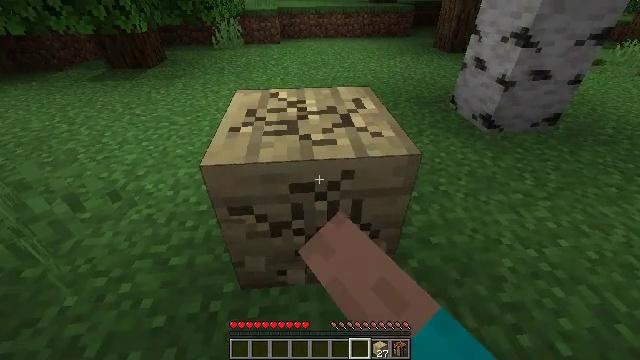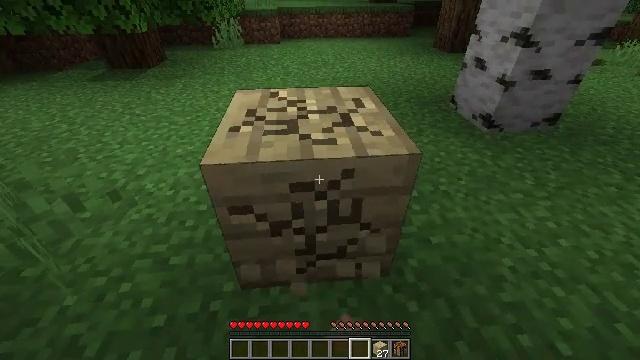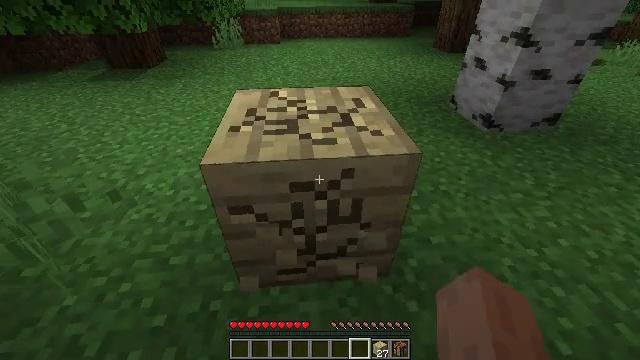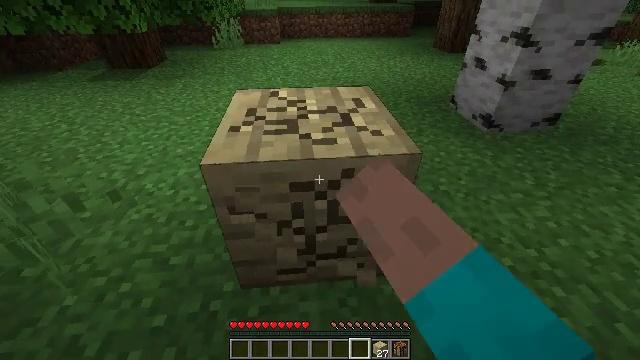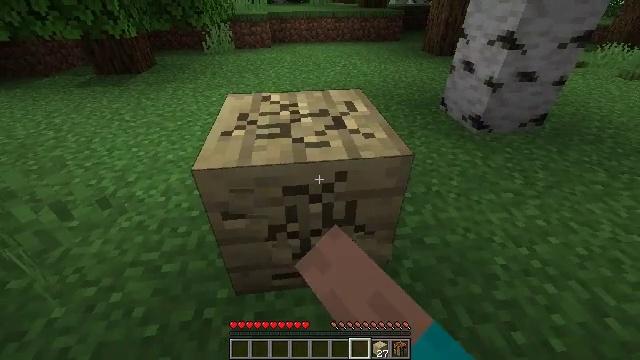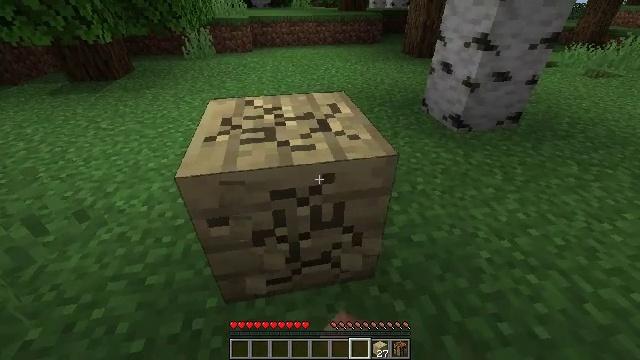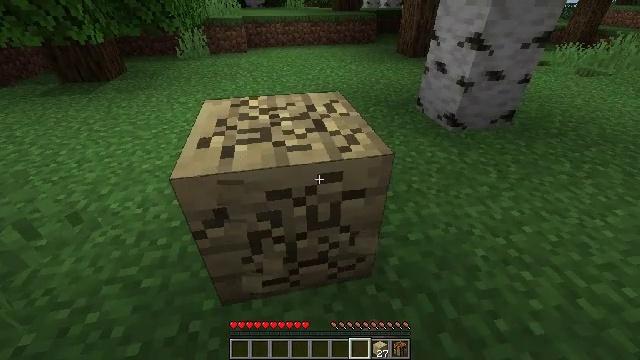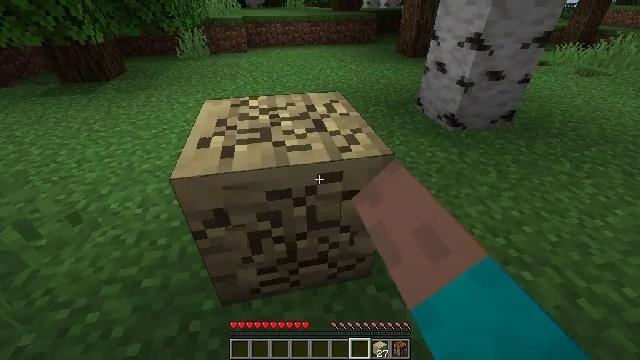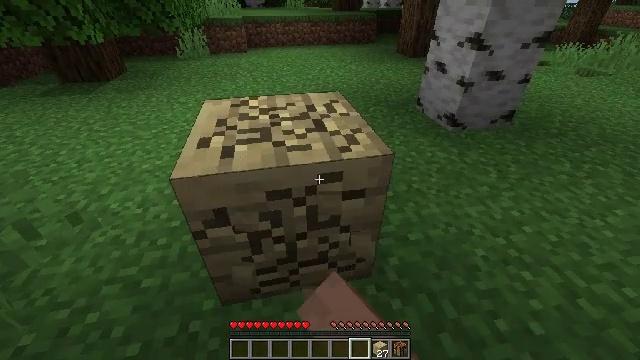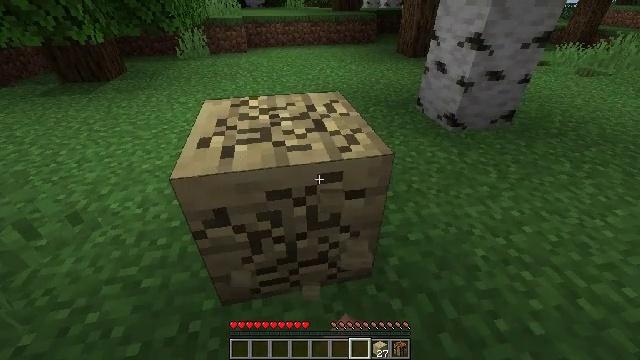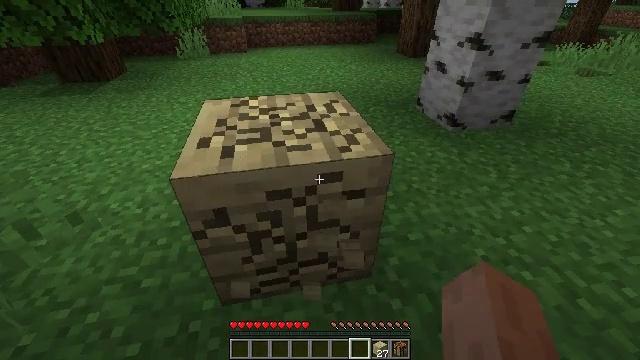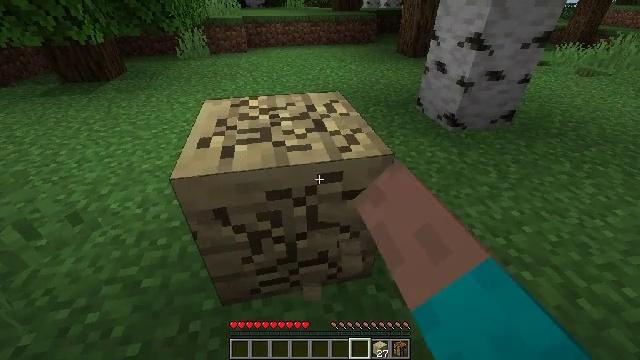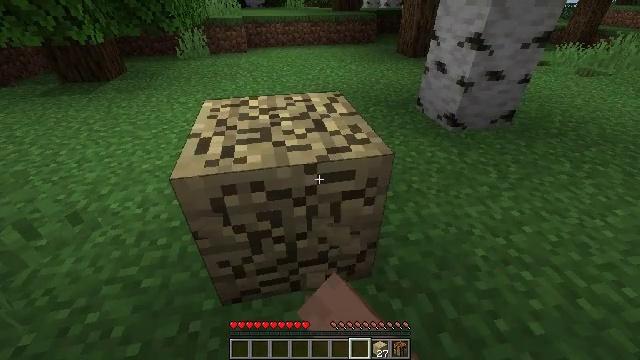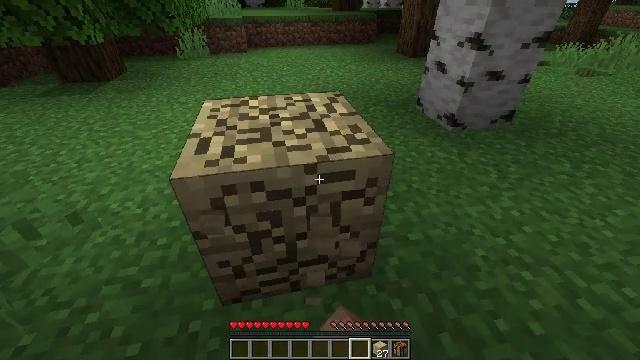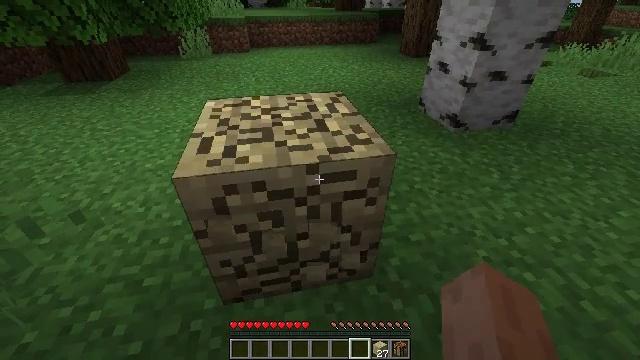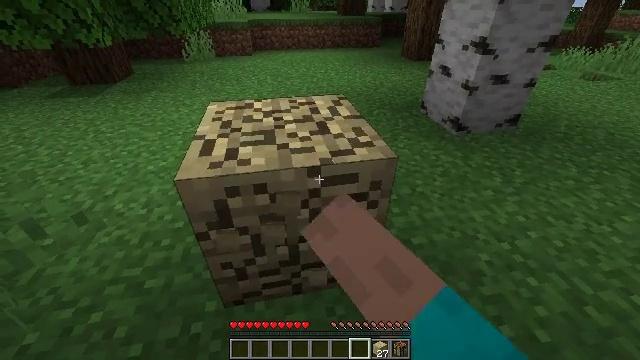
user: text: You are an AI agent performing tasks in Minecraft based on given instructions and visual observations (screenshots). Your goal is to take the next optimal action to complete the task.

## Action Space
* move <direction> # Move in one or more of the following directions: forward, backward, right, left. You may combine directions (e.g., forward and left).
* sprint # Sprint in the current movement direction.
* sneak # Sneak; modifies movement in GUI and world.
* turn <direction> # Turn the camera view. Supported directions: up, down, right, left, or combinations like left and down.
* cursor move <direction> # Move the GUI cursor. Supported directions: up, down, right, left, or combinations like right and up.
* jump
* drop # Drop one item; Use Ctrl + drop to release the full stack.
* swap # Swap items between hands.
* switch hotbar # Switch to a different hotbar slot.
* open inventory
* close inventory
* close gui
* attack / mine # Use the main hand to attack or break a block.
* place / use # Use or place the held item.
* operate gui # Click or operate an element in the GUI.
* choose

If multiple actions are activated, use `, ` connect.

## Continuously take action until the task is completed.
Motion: motion action
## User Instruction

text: Gather some birch planks.
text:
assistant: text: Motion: attack / mine
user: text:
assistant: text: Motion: attack / mine
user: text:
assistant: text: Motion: attack / mine
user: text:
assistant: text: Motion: turn right, attack / mine
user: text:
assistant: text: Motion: turn right, attack / mine
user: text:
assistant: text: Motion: turn right, attack / mine
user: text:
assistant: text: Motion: attack / mine
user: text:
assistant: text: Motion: attack / mine
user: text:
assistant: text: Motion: attack / mine
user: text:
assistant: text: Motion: attack / mine
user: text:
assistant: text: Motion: attack / mine
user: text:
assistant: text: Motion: attack / mine
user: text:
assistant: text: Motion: attack / mine
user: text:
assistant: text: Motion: attack / mine
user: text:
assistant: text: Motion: attack / mine
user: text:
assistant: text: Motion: attack / mine
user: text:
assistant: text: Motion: attack / mine
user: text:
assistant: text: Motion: attack / mine
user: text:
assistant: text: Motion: attack / mine
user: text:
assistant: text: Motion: attack / mine
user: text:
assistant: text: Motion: attack / mine
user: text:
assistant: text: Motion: attack / mine
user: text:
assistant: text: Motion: attack / mine
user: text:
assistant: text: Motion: attack / mine